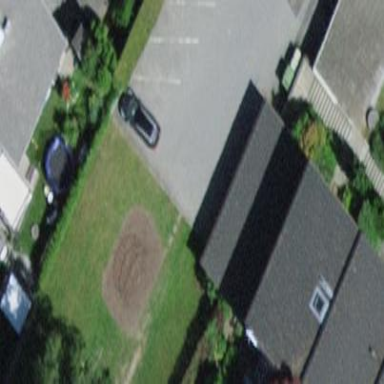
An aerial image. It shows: Terrace building.